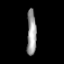
Tissue: prostate
Cell type: Myeloid cells
Senescence score: 0.3217
Nuclear area (px): 415
Mean DAPI intensity: 154.371